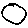
Label: circle